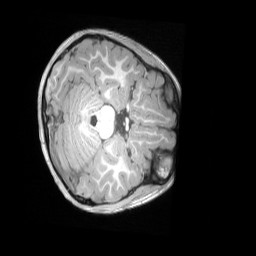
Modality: T1w
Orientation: axial
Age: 6
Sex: male
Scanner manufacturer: siemens
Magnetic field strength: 3 T
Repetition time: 2.53 s
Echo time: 0.00164 s